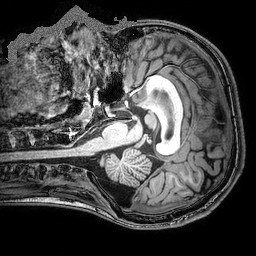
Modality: T1w
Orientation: coronal
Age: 21
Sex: male
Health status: ill
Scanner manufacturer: philips
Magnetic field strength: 3 T
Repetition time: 8.108 s
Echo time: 3.711 s